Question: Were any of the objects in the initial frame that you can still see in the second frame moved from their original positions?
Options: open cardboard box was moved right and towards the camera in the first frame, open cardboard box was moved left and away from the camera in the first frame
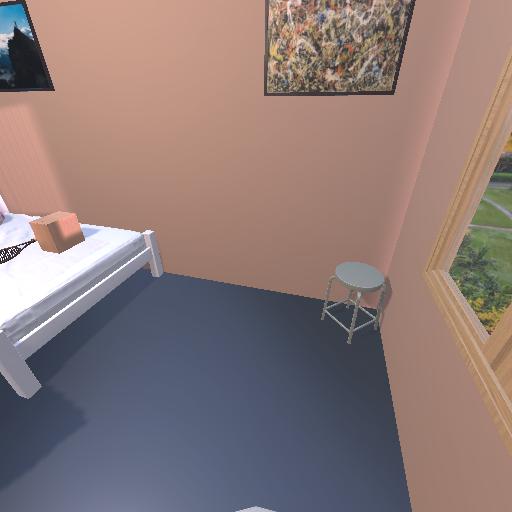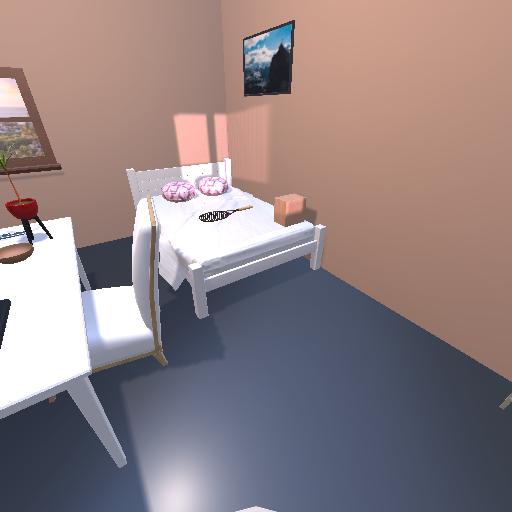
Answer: open cardboard box was moved right and towards the camera in the first frame